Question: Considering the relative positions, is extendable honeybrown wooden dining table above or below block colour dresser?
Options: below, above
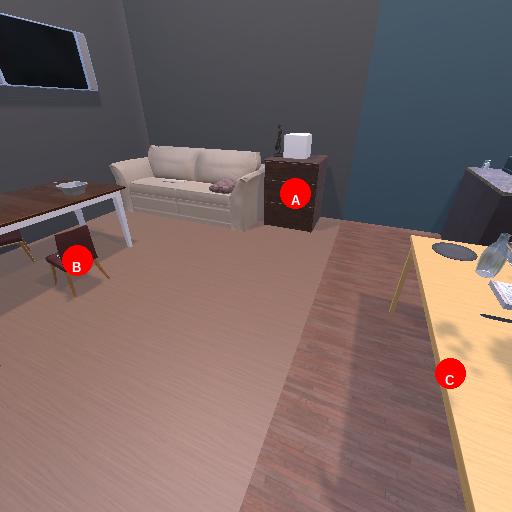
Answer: below